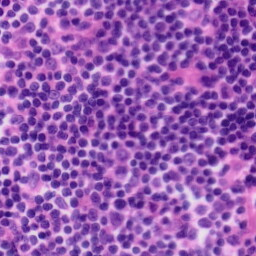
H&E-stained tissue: Tonsil